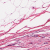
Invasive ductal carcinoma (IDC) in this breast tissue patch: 0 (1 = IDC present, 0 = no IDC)